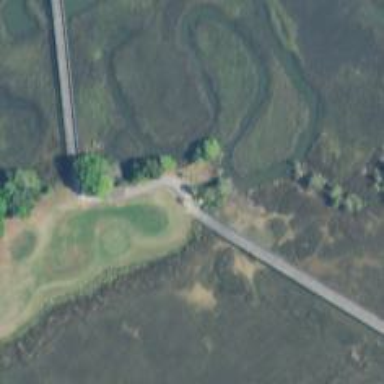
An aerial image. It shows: Footway that doubles as golf path.